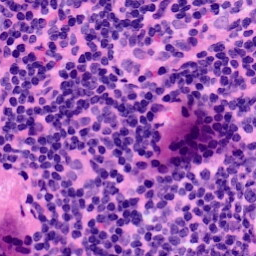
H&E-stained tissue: LymphNode